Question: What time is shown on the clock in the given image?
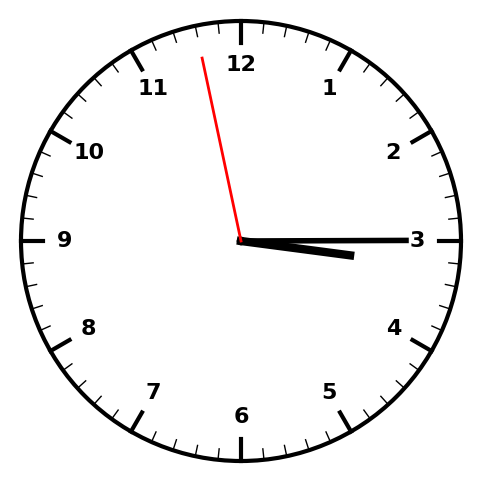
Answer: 03:14:58